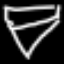
Label: diamond